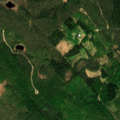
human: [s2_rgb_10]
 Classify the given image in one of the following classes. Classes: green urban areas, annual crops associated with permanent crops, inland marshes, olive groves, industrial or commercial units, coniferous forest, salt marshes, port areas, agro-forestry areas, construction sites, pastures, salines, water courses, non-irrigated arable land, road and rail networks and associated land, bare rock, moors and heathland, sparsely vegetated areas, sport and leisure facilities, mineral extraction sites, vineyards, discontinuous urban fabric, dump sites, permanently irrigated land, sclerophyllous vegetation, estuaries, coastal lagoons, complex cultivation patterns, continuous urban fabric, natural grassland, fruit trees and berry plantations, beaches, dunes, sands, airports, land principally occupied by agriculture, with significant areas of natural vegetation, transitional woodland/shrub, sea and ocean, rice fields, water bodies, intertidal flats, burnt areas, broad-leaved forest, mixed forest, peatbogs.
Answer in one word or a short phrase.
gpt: coniferous forest, mixed forest